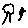
Label: tree